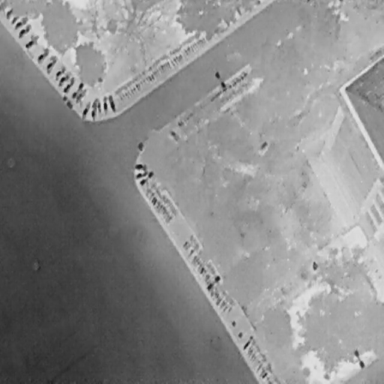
There are 16 Bicycles in the infrared image.